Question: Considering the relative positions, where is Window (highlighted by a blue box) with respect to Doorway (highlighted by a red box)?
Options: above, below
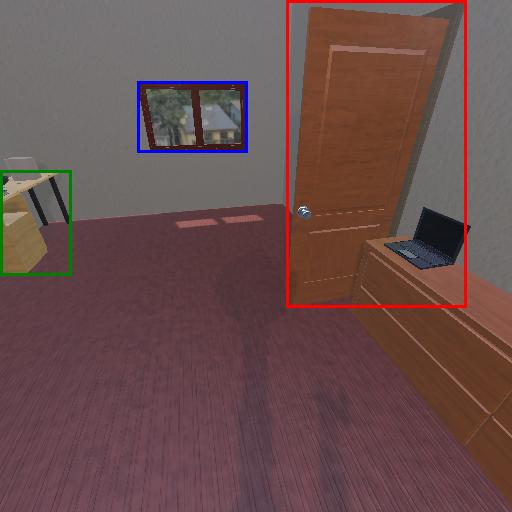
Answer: above